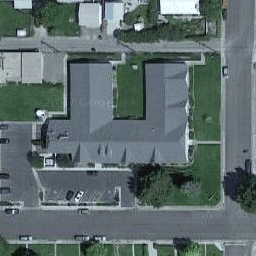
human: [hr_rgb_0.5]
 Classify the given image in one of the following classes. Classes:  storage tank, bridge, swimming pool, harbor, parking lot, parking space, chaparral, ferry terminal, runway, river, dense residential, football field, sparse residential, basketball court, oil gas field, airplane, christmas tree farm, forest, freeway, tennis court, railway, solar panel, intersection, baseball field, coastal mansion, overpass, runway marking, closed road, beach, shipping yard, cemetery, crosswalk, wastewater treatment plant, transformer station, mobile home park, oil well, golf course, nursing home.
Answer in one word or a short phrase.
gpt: nursing home